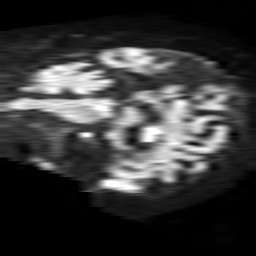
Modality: TRACE
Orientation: sagittal
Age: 83
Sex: male
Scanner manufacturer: philips
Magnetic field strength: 1.5 T
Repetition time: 4.6 s
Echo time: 0.08631 s